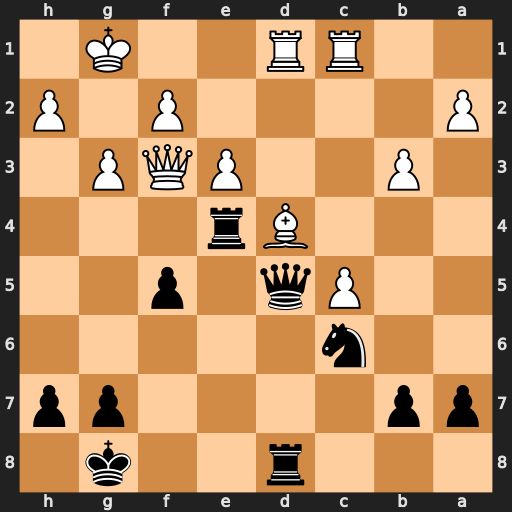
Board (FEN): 3r2k1/pp4pp/2n5/2Pq1p2/3Br3/1P2PQP1/P4P1P/2RR2K1
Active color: b
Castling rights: -
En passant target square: -
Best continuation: Rxd4 Qxd5+ R4xd5 Rxd5 Rxd5